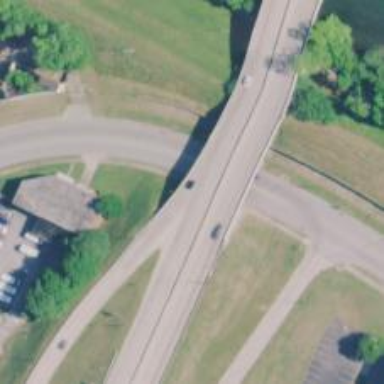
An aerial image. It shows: Trunk link highway passing over bridge.